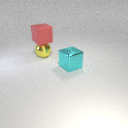
large red rubber cube above large yellow metal sphere